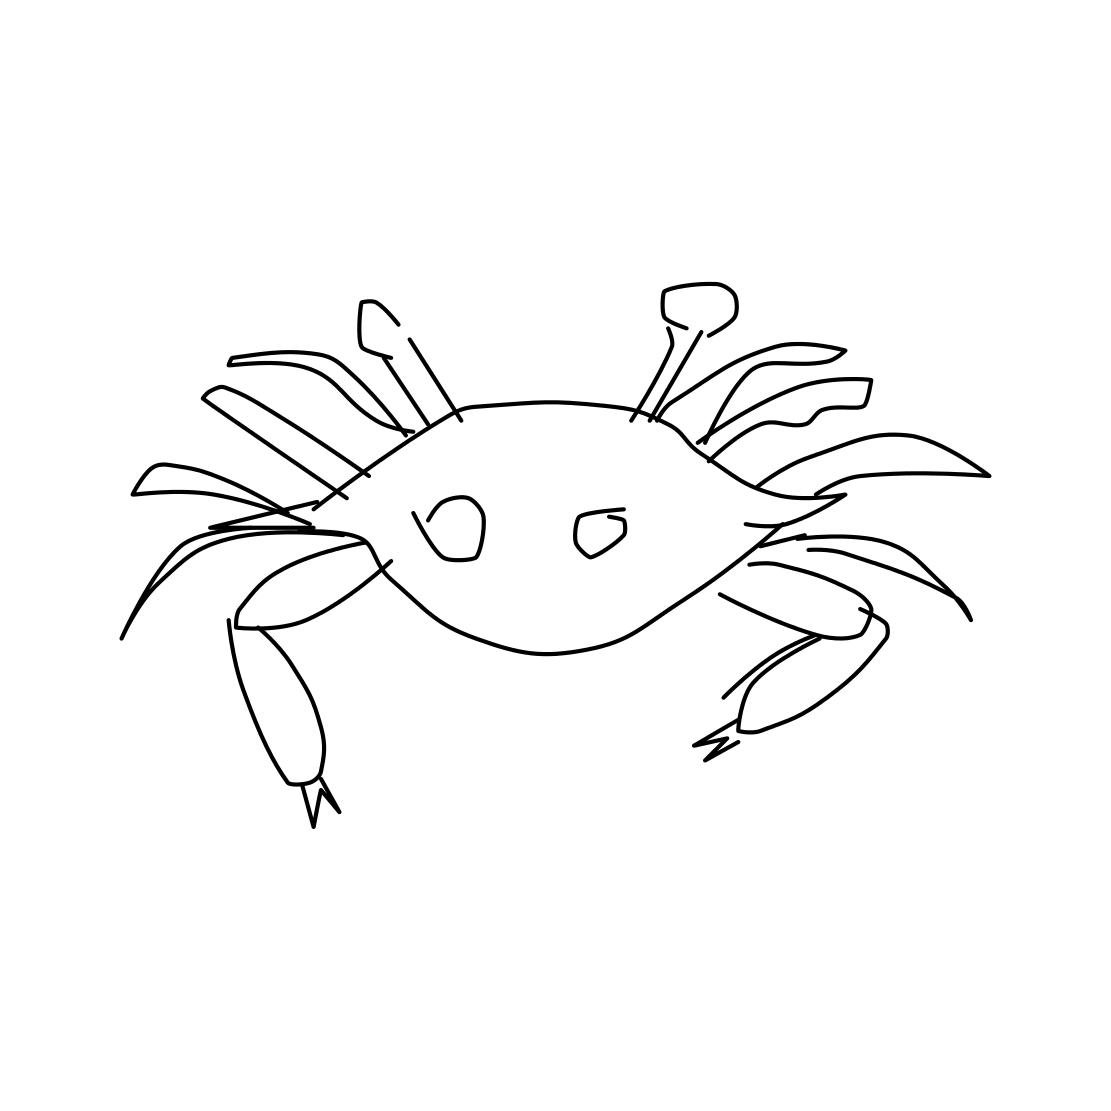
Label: crab